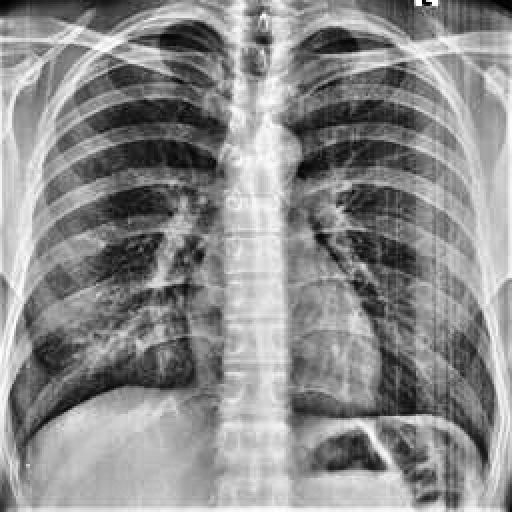
Finding: NORMAL